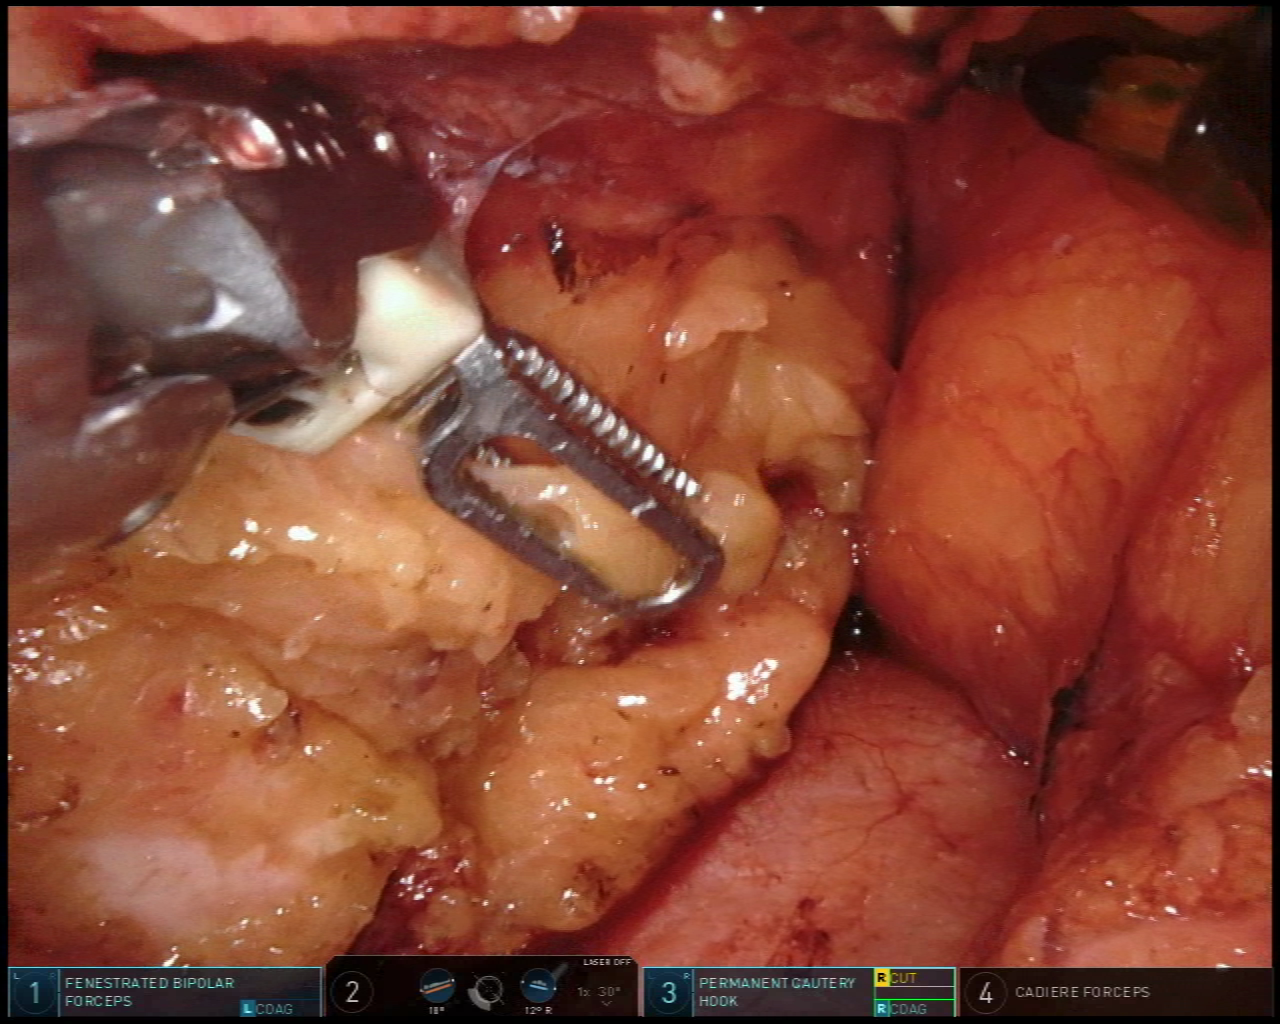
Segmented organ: pancreas
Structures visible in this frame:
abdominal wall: no
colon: no
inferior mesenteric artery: no
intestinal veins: no
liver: no
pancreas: yes
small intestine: no
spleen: no
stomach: no
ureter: no
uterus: no
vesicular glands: no